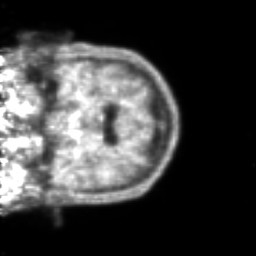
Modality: PET
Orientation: coronal
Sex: male
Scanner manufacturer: ge